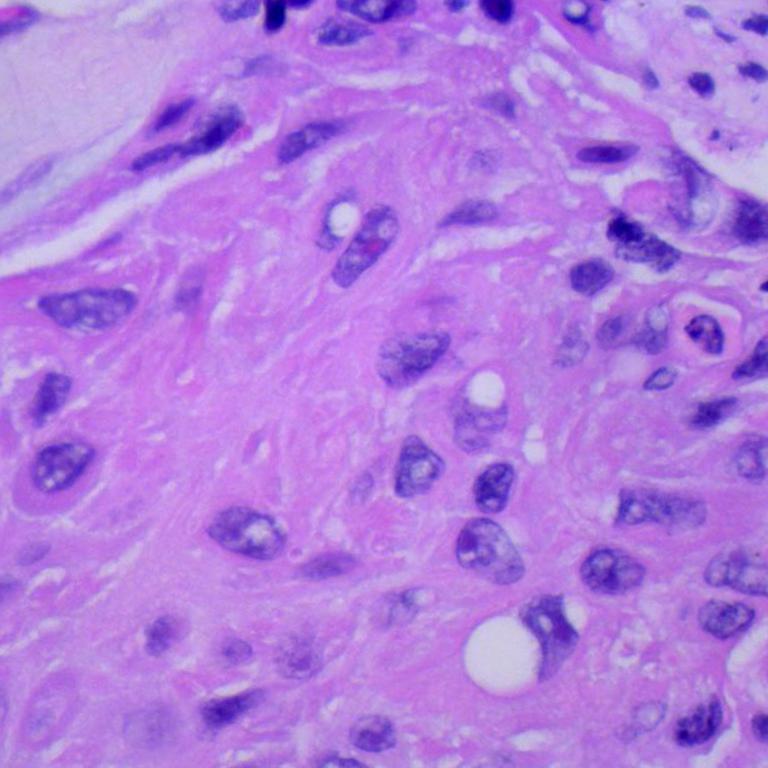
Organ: lung
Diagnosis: squamous carcinomas